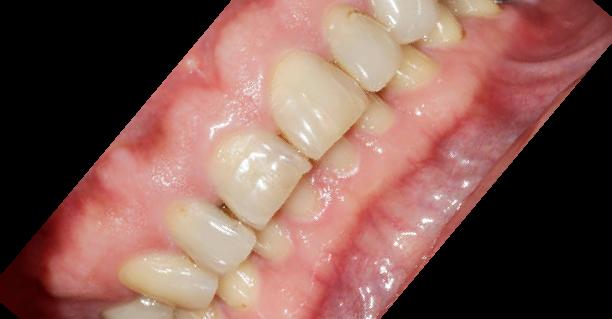
Condition: Gingivitis